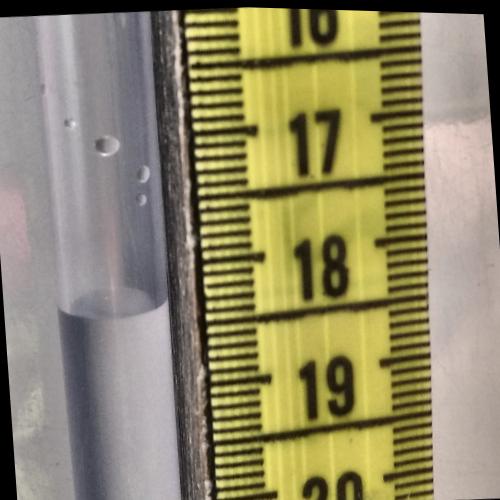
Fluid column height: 18.3 cm